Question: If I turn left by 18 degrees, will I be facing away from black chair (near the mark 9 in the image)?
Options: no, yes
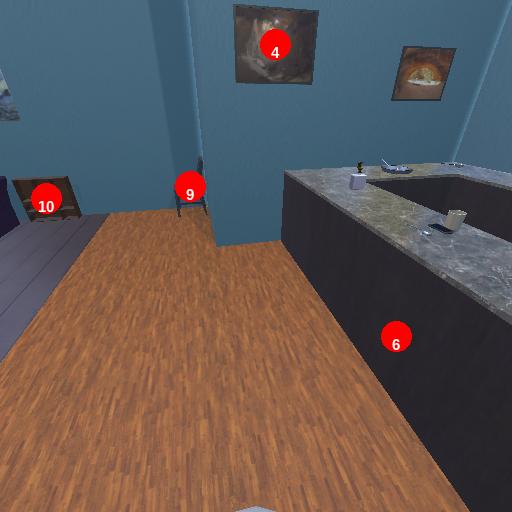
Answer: no